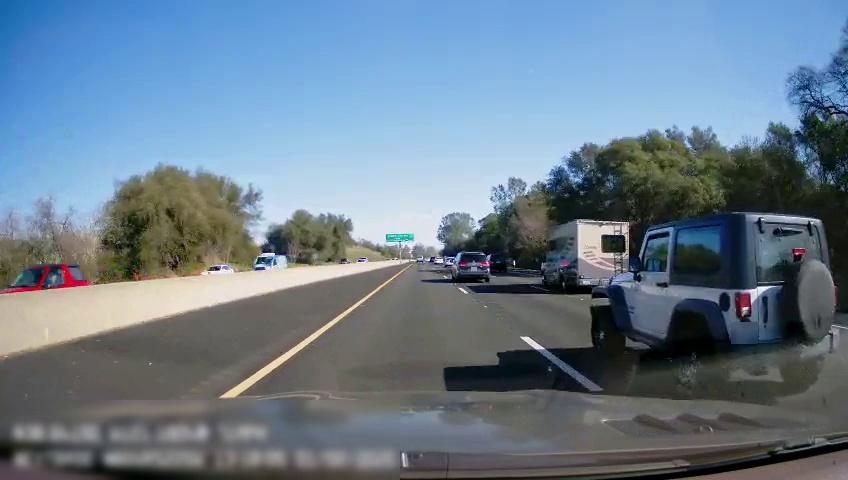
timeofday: Day
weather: Sunny
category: Drivable Space
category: Vehicles | Truck
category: Vehicles | Car
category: Vehicles | Truck
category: Vehicles | Car
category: Vehicles | Truck
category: Vehicles | SUV
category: Vehicles | SUV
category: Vehicles | SUV
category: Vehicles | Van
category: Vehicles | Car
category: Vehicles | SUV
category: Lanes | Current Lane
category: Lanes | Current Lane
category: Lanes | Alternate Lane
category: Lanes | Alternate Lane
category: Traffic | Signs